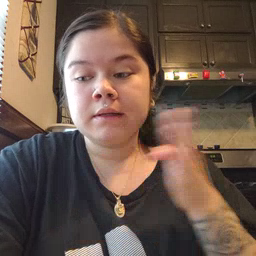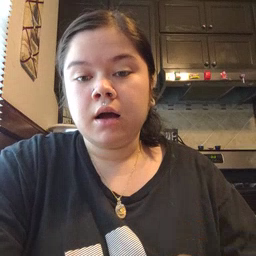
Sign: beside